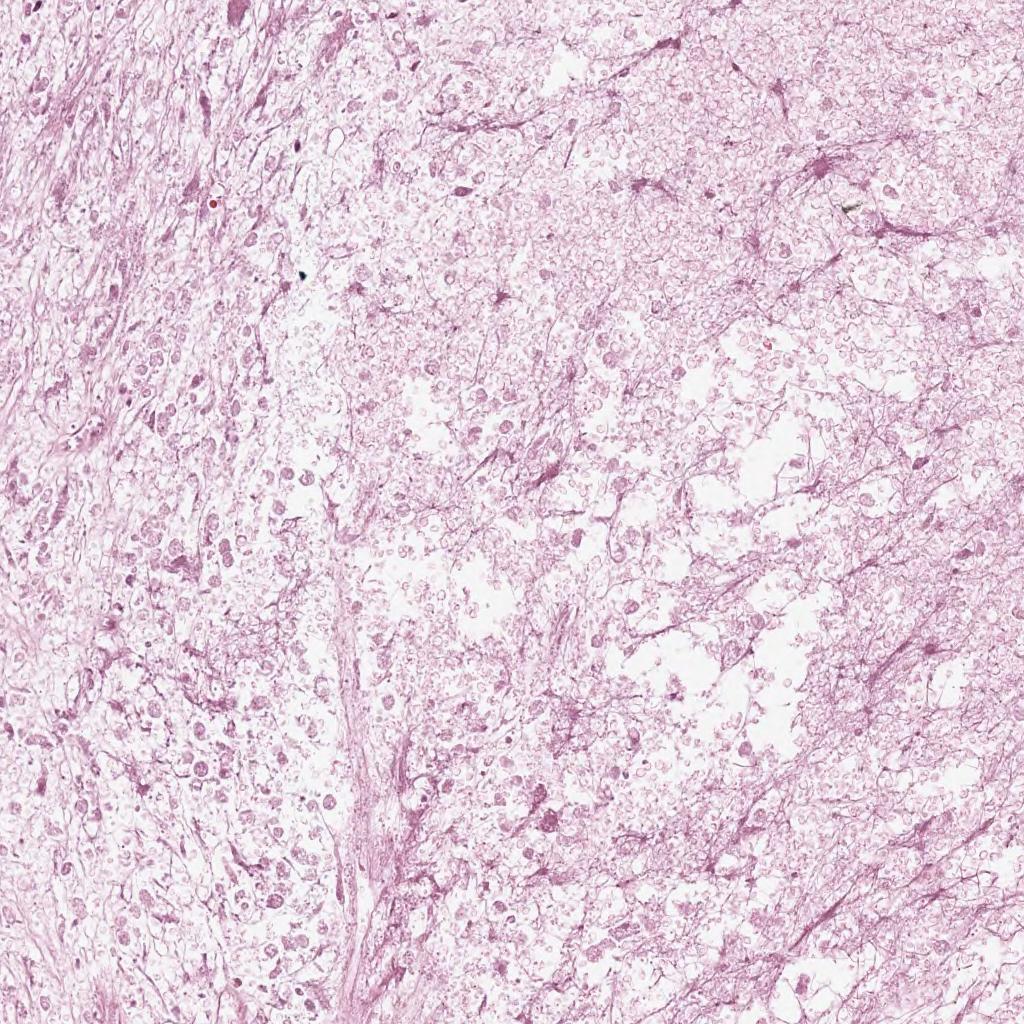
Label: Non-Viable-Tumor